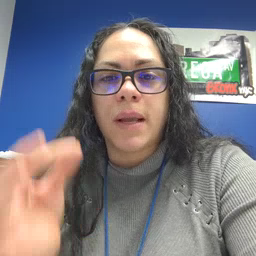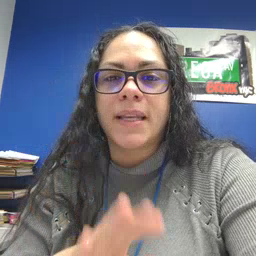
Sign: bee